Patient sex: M
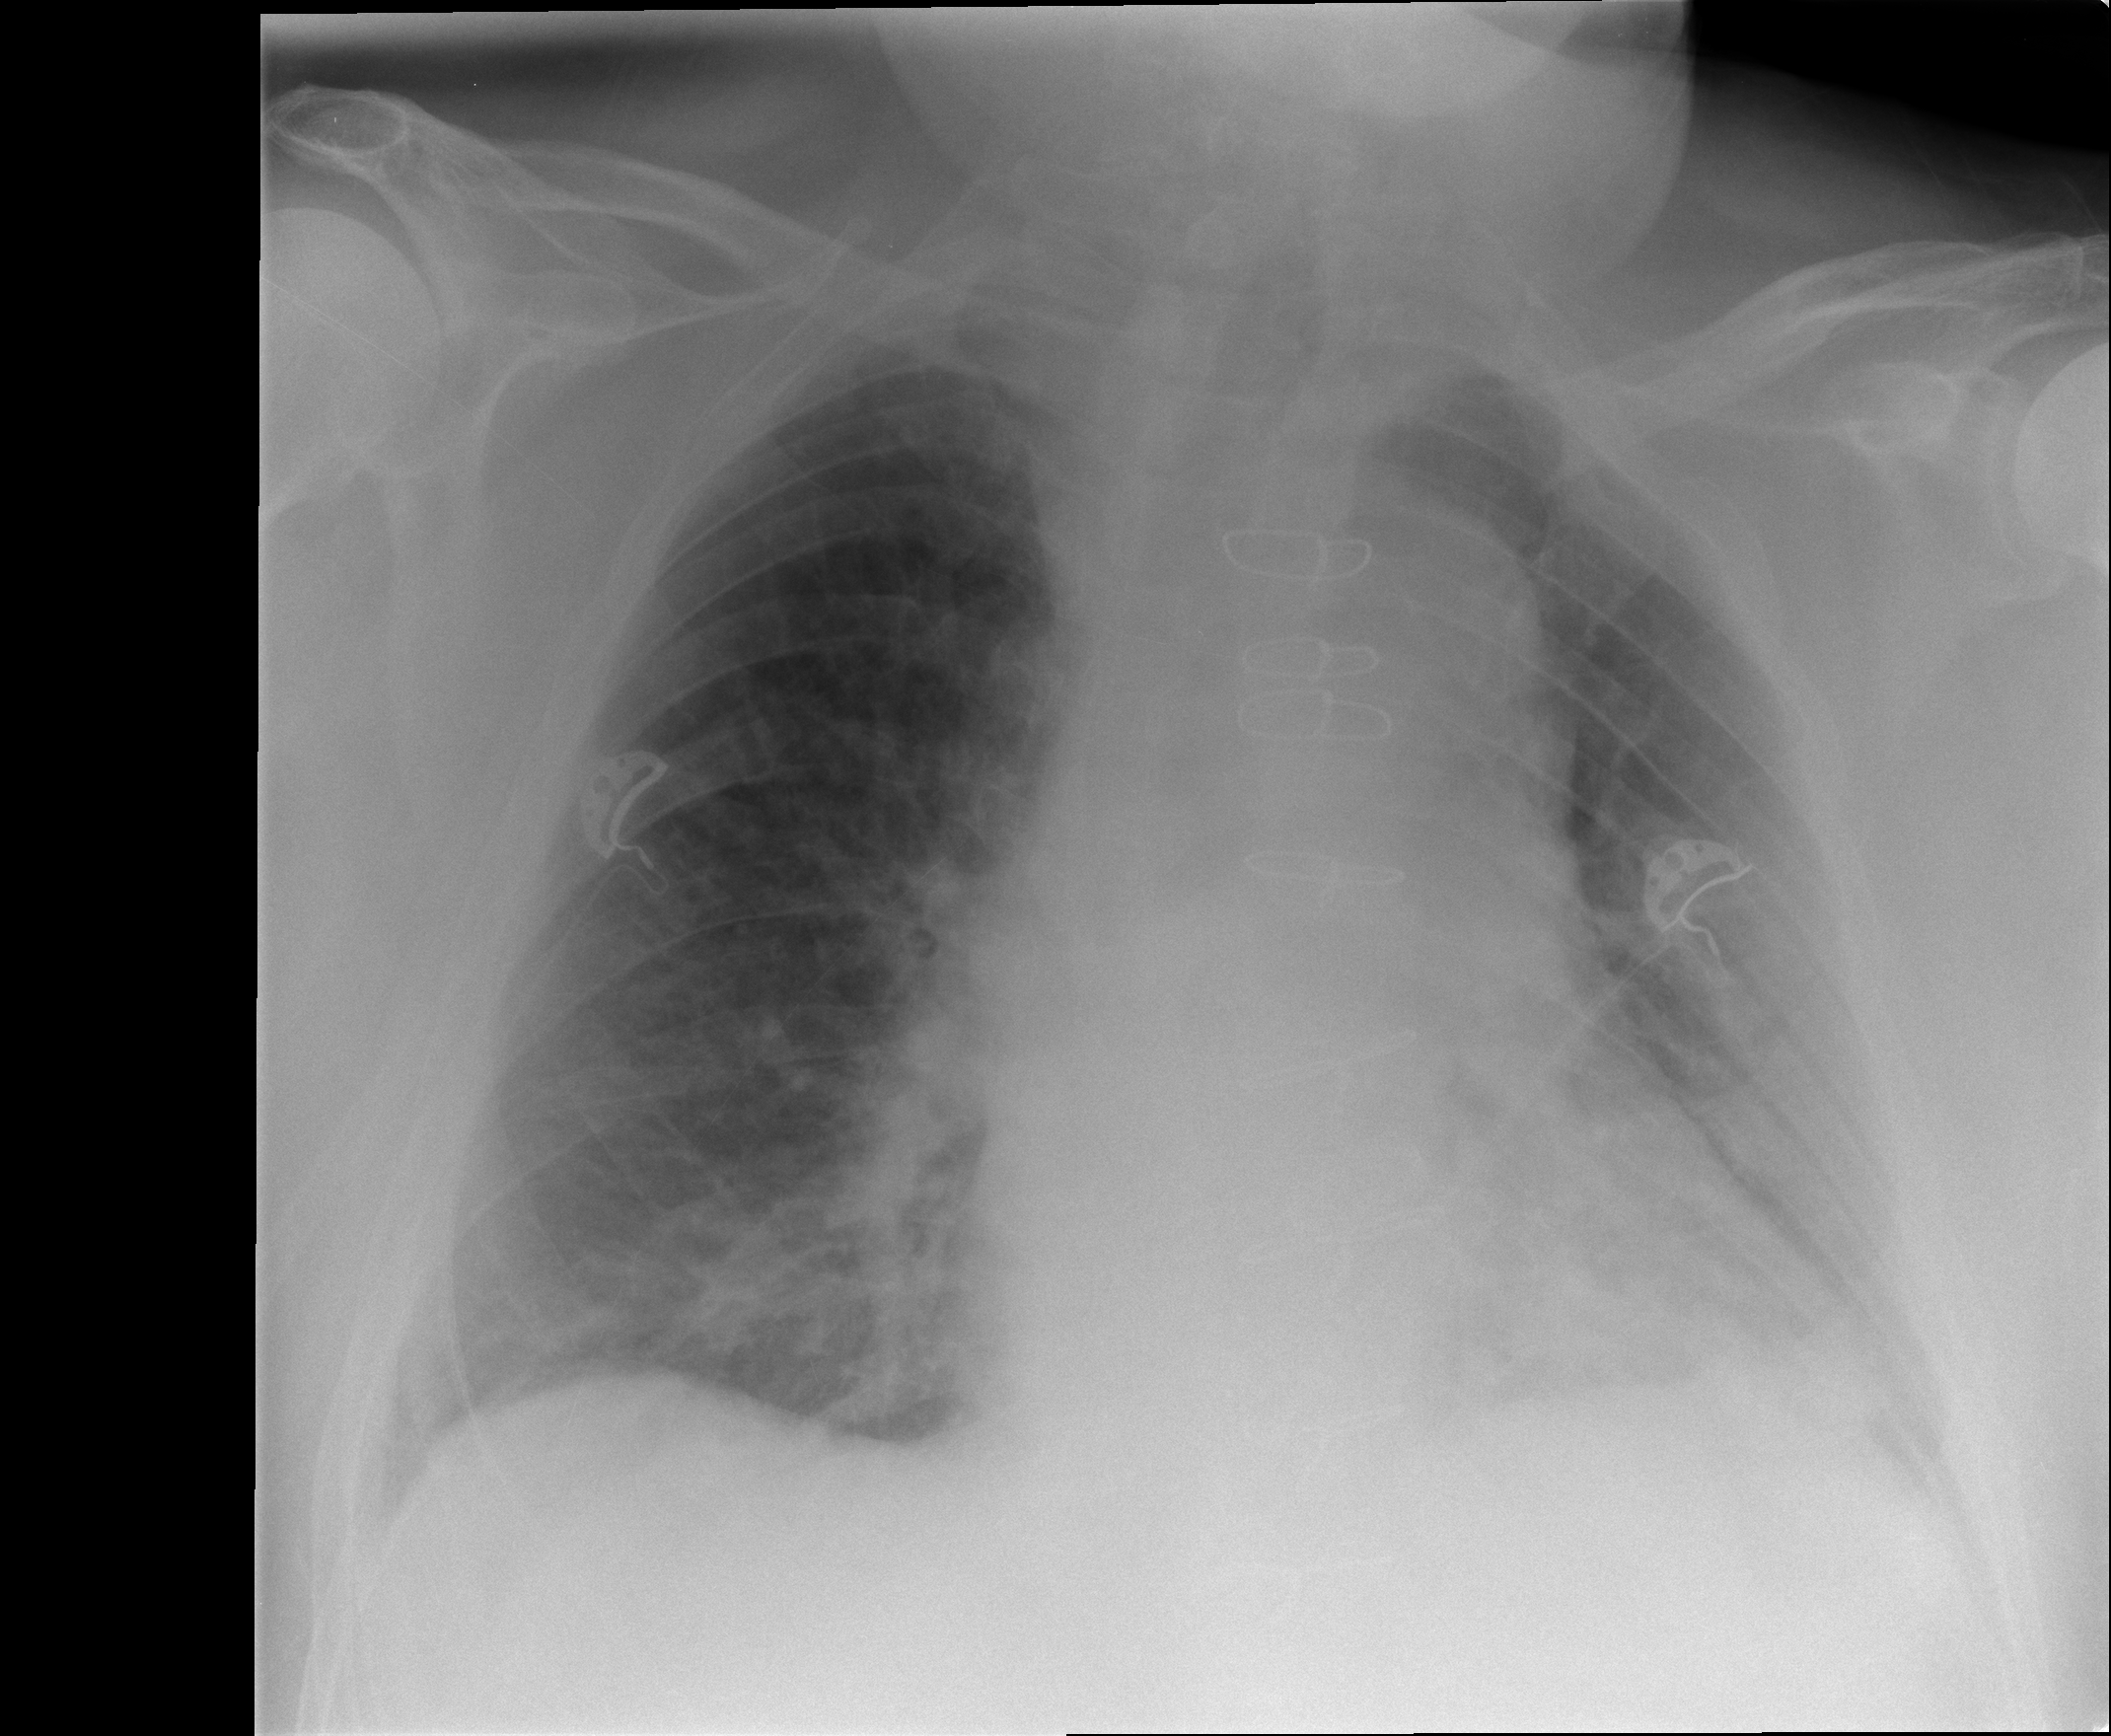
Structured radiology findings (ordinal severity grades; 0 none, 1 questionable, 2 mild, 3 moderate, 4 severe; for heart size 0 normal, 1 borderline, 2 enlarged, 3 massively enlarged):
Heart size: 1
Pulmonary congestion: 2
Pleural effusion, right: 0
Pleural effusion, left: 1
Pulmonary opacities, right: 1
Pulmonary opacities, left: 2
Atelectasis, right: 2
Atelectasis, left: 2